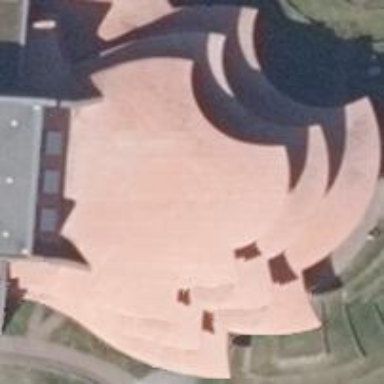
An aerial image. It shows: Close-up view of roof part of building.